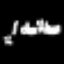
Label: leaf